Problem: road_to_nutella (2023, practice)

You and your friends have drawn a really big connected graph in sidewalk chalk with \(N\) nodes (numbered from \(1..N\)) and \(M\) edges. \(Q\) times, there will be a race from node \(a_i\) to node \(b_i\)​, with a chance to win a coveted hazelnut chocolate snack. By the unbreakable rules of hop-scotch, everyone must travel along a path from node \(a_i\) to node \(b_i\) using edges in the graph, alternating which foot touches the ground at each node, starting each race with their left foot on \(a_i\).

Your friends will make a mad dash for the chocolate along the **shortest path** from \(a_i\) to \(b_i\)​. You on the other hand are looking for a more interesting challenge, and are allowed to take *any* path, potentially including any nodes (even \(b_i\)) multiple times. You want to end at node \(b_i\)​, but with the following conditions:
 - You must finish on a different foot from everyone who took the shortest path.
- To make things interesting, you'd like to minimize the number of edges you travel through more than once.

{{PHOTO_ID:903178538089777|WIDTH:600}}

*An illustration of the first sample. Your friends take a shortest path (blue), and you can take the path in red. The path in red travels through \(1\) edge multiple times: the edge connecting nodes \(6\) and \(8\).*

For each query, is it possible to fulfill your two conditions? If so, add the minimum number of edges you have to travel through multiple times to your answer. If not, add \(-1\) to your answer.

# Constraints

\(1 \leq T  \leq 140\)
\(1 \leq N, M, Q \leq 3*10^5\)

The sum of \(N\), \(M\), and \(Q\) over all cases are each no more than \(3*10^6\).
There will be at most one edge connecting the same pair of nodes directly.
The graph is connected.
No edge will connect a node with itself.
For all queries, \(a_i \neq b_i\). That is, the start and end of each race will be on different nodes.

# Input Format

Input begins with an integer \(T\), the number of test cases. For each test case, there is first a line containing two space-separated integers, \(N\) and \(M\). \(M\) lines follow, each containing two integers describing the endpoints of an edge. Then, there is a line containing a single integer \(Q\). \(Q\) lines follow, the \(i\)th of which contains two space-separated integers \(a_i\) and \(b_i\).

# Output Format

For the \(i\)th test case, print "`Case #i:` " followed by the sum of answers to all queries in that case. The answer to a query is the minimum number of edges you'd need to travel through more than once to reach node \(b_i\) on a the other foot than your friends, or \(-1\) if it isn't possible to do so.

# Sample Explanation

The graph for the first case is shown above. The first query asks us to go from node \(7\) to node \(1\). The shortest paths (one shown in blue) will start on the left and end on the right foot, but we can end our our left by taking the red path. We'll cross the edge from \(6\) to \(8\) more than once, so the answer to this query is \(1\). The answers to the queries are \([1, 0, 2, 0, 2]\) respectively.

In the second case, the query answers are \([-1, -1]\) respectively.

In the third case, the query answers are \([0, 0]\) respectively.

In the fourth case, the query answers are \([-1, -1]\) respectively.

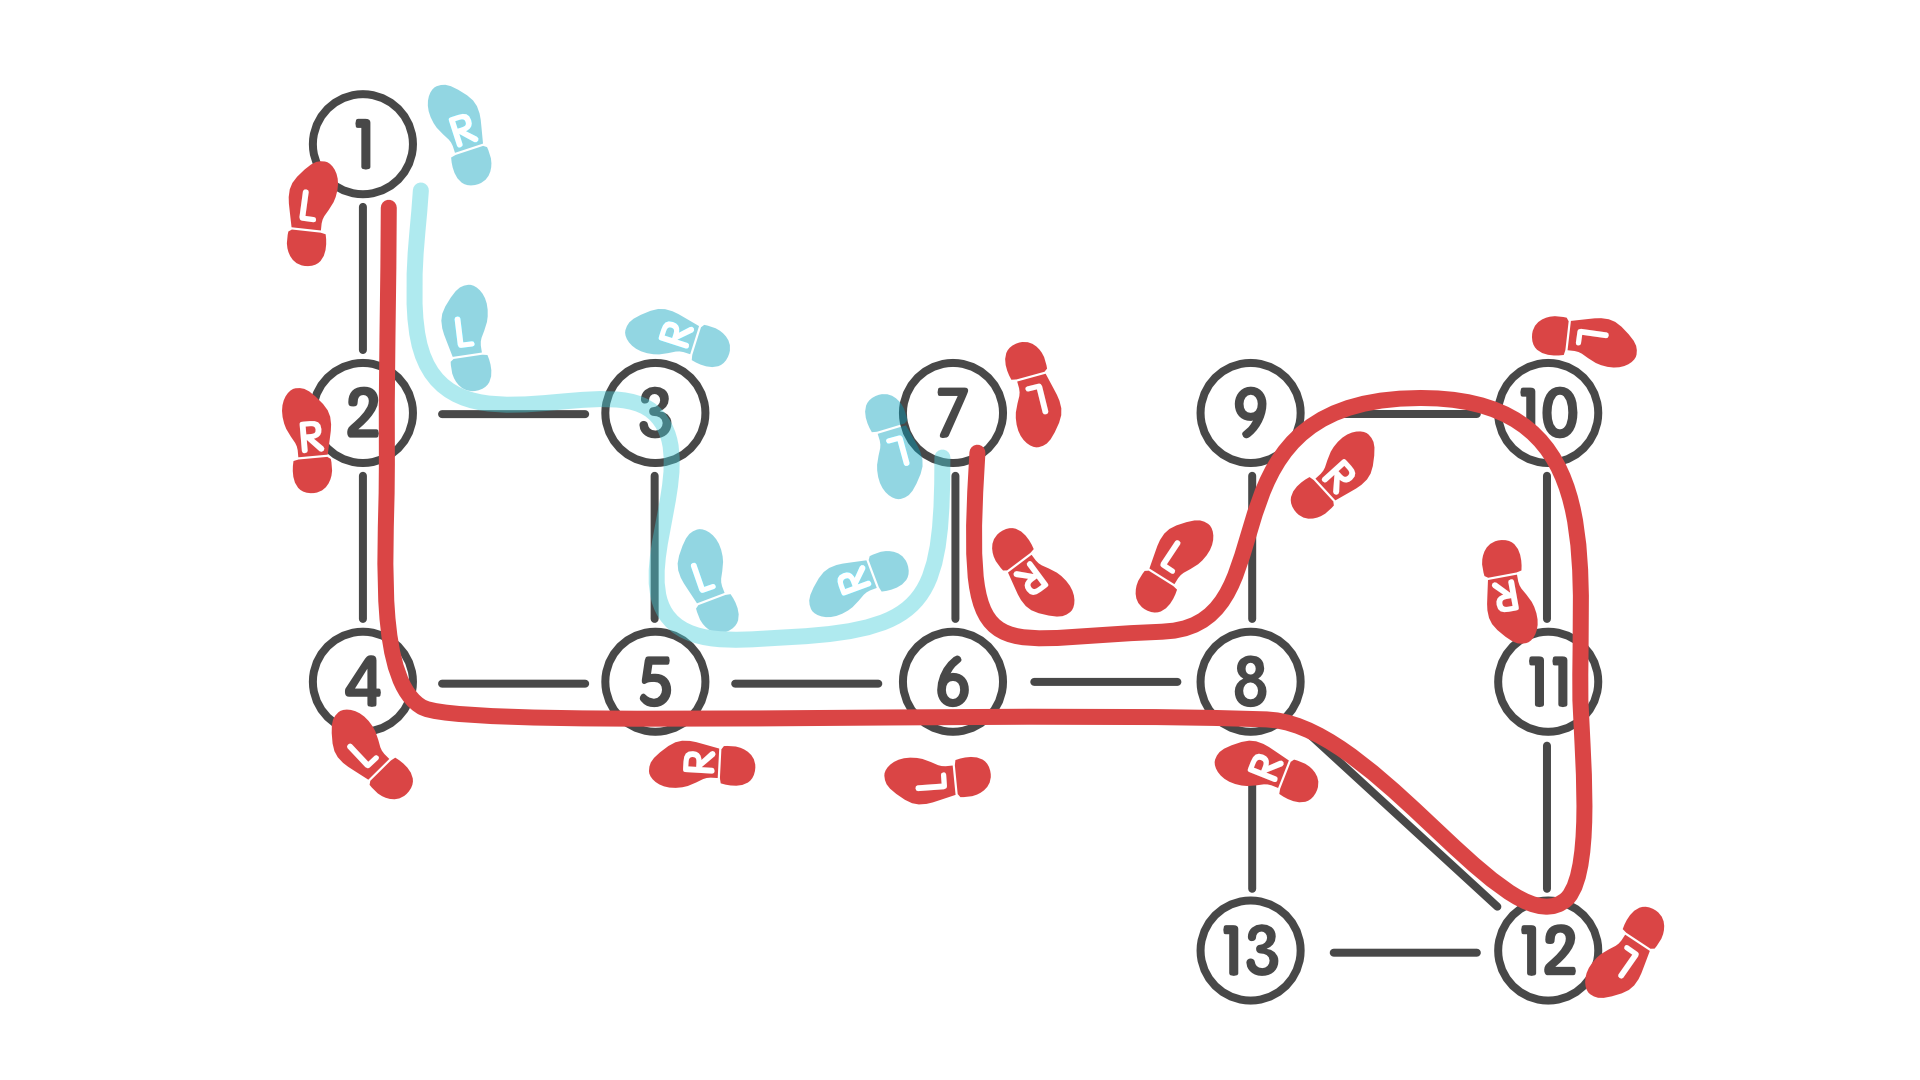

Sample input:
4
13 15
1 2
2 3
2 4
4 5
3 5
5 6
6 7
6 8
8 9
8 12
8 13
9 10
10 11
11 12
12 13
5
7 1
7 8
1 2
1 11
2 3
4 3
1 2
2 3
2 4
2
2 3
1 4
4 4
1 2
2 3
1 3
3 4
2
2 3
1 4
4 4
1 2
2 3
1 4
3 4
2
2 3
1 4

Sample output:
Case #1: 5
Case #2: -2
Case #3: 0
Case #4: -2

Solution:
It's easier to think about this problem if instead of thinking about which foot we're standing on, we consider the path length. You'll end on your left foot (the same one you started with) if the path contains an even number of edges, and on your right foot if it contains an odd number of edges. So really we care only about path lengths modulo \(2\).

If you're familiar with graph theory, you'll know it's difficult to efficiently answer shortest path queries between nodes in a general graph. This gives a hint that we probably can't and won't need to find our friends' path to solve this problem, reducing the space of possible approaches a fair bit.

Consider a tree. Notice that given two nodes, all possible paths (simple or non-simple) between them will have the same parity. Every edge will be traveled an odd number of times if it's on the simple path between those two nodes, or an even number of times if it's not on that simple path. So if the problem were given on a tree, then we'd have a solution: the answer is always impossible. In fact, it's even impossible on bipartite graphs, as if the graph is two-colorable, then each color represents the only foot that could ever touch that node.

When *is* it possible to get a path with different parity? Consider a graph consisting of only a cycle of odd length. Between any pair of nodes, there will have one even length path, and one odd length path. One will be shorter, the other will be longer. Furthermore, notice that the longer path will never repeat any edge, *meaning that here we know the answer is \(0\) even without knowing the distance between the nodes!*

In general, we'll want to consider the bridge-block tree (a.k.a. bridge-tree) of the given graph. That is, find all the [bridges](https://en.wikipedia.org/wiki/Bridge\_(graph_theory)), and condense each maximal component without bridges into a single node (the block, or \(2\)-edge-connected component). This can be done in \(\mathcal{O}(N+M)\) using Tarjan's bridge-finding algorithm. We'll be left with a tree where the only edges are bridges. These bridges are the only possible edges we might need to walk multiple times. (Why? By the definition of a bridge, everything else is part of a \(2\)-edge-connected component, meaning no matter where we want to go, there's one path there and a completely disjoint path back)

Our path from \(a_i\) to \(b_i\) therefore will always be: take some (possibly empty) part of the direct path from \(a_i\) to \(b_i\), then take some path to a block with an odd cycle, then take a path back to where you were, then finish the path from \(a_i\) to \(b_i\). Of all odd cycle blocks we could visit, we'll want to pick one which is the fewest bridges away from the direct path between \(a_i\) to \(b_i\). That number of bridges is what we'll add to our answer.

Famously, it can be shown that a graph is bipartite if and only if it contains no odd cycles. So, after finding each block, we'll first mark if it has an odd cycle by trying to \(2\)-color it using DFS. Then, we can find the distance from each block to the nearest odd cycle block using a single multi-source BFS (initializing the queue with all the odd cycle blocks and expanding outwards).

Finally, given two query nodes \(a_i\) and \(b_i\), we'll look up their blocks, then do a path-min query, getting the minimum "distance to odd cycle block" across every block on the direct path. Path-min queries on a tree can be handled in \(\mathcal{O}(\log N\)\) using binary-lifting, heavy-light decomposition, or a link-cut tree. The overall running time will be \(\mathcal{O}(N + M + Q \log N)\).

#include <algorithm>
#include <iostream>
#include <queue>
#include <set>
#include <vector>
using namespace std;

const int INF = (int)1e9, lgmax = 20;

int N, M, Q;
vector<vector<int>> adj, block_adj;

// Start of bridge-finding code.

int timer, nblocks;
vector<bool> visit;
vector<int> lowlink, tin, stack, block;
vector<vector<int>> blocks;
set<pair<int, int>> bridges;

void dfs(int u, int p) {
  visit[u] = true;
  lowlink[u] = tin[u] = timer++;
  stack.push_back(u);
  int children = 0;
  for (int v : adj[u]) {
    if (v == p) {
      continue;
    }
    if (visit[v]) {
      lowlink[u] = min(lowlink[u], tin[v]);
    } else {
      dfs(v, u);
      lowlink[u] = min(lowlink[u], lowlink[v]);
      if (lowlink[v] > tin[u]) {
        bridges.insert({u, v});
      }
      children++;
    }
  }
  if (lowlink[u] == tin[u]) {
    vector<int> tmp;
    int v;
    do {
      v = stack.back();
      stack.pop_back();
      tmp.push_back(v);
    } while (u != v);
    blocks.push_back(tmp);
  }
}

void tarjan(int nodes) {
  visit.assign(nodes, false);
  lowlink.assign(nodes, 0);
  tin.assign(nodes, 0);
  bridges.clear();
  stack.clear();
  blocks.clear();
  timer = 0;
  for (int i = 0; i < nodes; i++) {
    if (!visit[i]) {
      dfs(i, -1);
    }
  }
  // Get node to block mapping.
  block.assign(nodes, 0);
  nblocks = blocks.size();
  for (int i = 0; i < nblocks; i++) {
    for (int j : blocks[i]) {
      block[j] = i;
    }
  }
  // Get bridge-block forest adjacencies.
  block_adj.assign(nblocks, {});
  for (int i = 0; i < nodes; i++) {
    for (int j : adj[i]) {
      if (block[i] != block[j]) {
        block_adj[block[i]].push_back(block[j]);
      }
    }
  }
}

// Start of code to find odd cycles/distances to odd cycle blocks.

bool no_odd_cycles;
vector<int> color;
vector<bool> has_odd_cycle;
vector<int> dist_to_odd;

bool dfs_color(int u, int c = 1) {
  // Color edges in search of an odd cycle.
  color[u] = c;
  int nextc = 3 - c;
  for (int v : adj[u]) {
    if (bridges.count({u, v}) || bridges.count({v, u})) {
      continue;
    }
    if (color[v]) {
      if (color[v] != nextc) {
        return true;
      }
    } else if (dfs_color(v, nextc)) {
      return true;
    }
  }
  return false;
}

void find_odd_cycles_and_distances() {
  color.assign(N, 0);
  has_odd_cycle.assign(nblocks, false);
  dist_to_odd.assign(nblocks, INF);
  queue<int> q;
  for (int i = 0; i < nblocks; i++) {
    has_odd_cycle[i] = dfs_color(blocks[i].front());
    if (has_odd_cycle[i]) {
      dist_to_odd[i] = 0;
      q.push(i);
    }
  }
  no_odd_cycles = q.empty();
  while (!q.empty()) {
    int v = q.front();
    q.pop();
    for (int u : block_adj[v]) {
      if (dist_to_odd[u] == INF) {
        dist_to_odd[u] = dist_to_odd[v] + 1;
        q.push(u);
      }
    }
  }
}

// Start of binary lifting code for path-min queries.

vector<int> depth;
vector<vector<int>> lift, liftval;

void dfs_lift(int u, int p, int d) {
  depth[u] = d;
  lift[u][0] = p;
  liftval[u][0] = dist_to_odd[u];
  for (int v : block_adj[u]) {
    if (v != p) {
      dfs_lift(v, u, d + 1);
    }
  }
}

void init_binary_lifting() {
  depth.assign(nblocks, -1);
  lift.assign(nblocks, vector<int>(lgmax, -1));
  liftval.assign(nblocks, vector<int>(lgmax));
  dfs_lift(0, -1, 0);
  for (int e = 1; e < lgmax; e++) {
    for (int u = 0; u < nblocks; u++) {
      if (lift[u][e - 1] != -1) {
        lift[u][e] = lift[lift[u][e - 1]][e - 1];
        liftval[u][e] = min(liftval[u][e - 1], liftval[lift[u][e - 1]][e - 1]);
      }
    }
  }
}

int go_up(int u, int to_depth) {
  if (depth[u] == to_depth) {
    return u;
  }
  return go_up(lift[u][__builtin_ctz(depth[u] - to_depth)], to_depth);
}

int get_lca(int u, int v, int maxlift) {
  if (depth[u] != depth[v]) {
    if (depth[u] > depth[v]) {
      return get_lca(go_up(u, depth[v]), v, lgmax - 1);
    }
    return get_lca(u, go_up(v, depth[u]), lgmax - 1);
  }
  if (u == v) {
    return u;
  }
  if (lift[u][0] == lift[v][0]) {
    return lift[u][0];
  }
  while (lift[u][maxlift] == lift[v][maxlift]) {
    --maxlift;
  }
  return get_lca(lift[u][maxlift], lift[v][maxlift], maxlift);
}

int path_min_go_up(int u, int to_depth) {
  if (depth[u] == to_depth) {
    return dist_to_odd[u];
  }
  int e = __builtin_ctz(depth[u] - to_depth);
  return min(path_min_go_up(lift[u][e], to_depth), liftval[u][e]);
}

int path_min(int u, int v) {
  int lca = get_lca(u, v, lgmax - 1);
  return min(path_min_go_up(u, depth[lca]), path_min_go_up(v, depth[lca]));
}

// Main Solution.

long long solve() {
  cin >> N >> M;
  adj.assign(N, {});
  for (int i = 0, u, v; i < M; i++) {
    cin >> u >> v;
    --u, --v;
    adj[u].push_back(v);
    adj[v].push_back(u);
  }
  // Find bridges and bridge block tree.
  tarjan(N);
  // Find odd cycle blocks, and min-distance to odd cycles from each block.
  find_odd_cycles_and_distances();
  // Initialize binary lifting for path mins.
  init_binary_lifting();
  // Process queries.
  long long ans = 0;
  cin >> Q;
  for (int i = 0, a, b; i < Q; i++) {
    cin >> a >> b;
    --a, --b;
    ans += no_odd_cycles ? -1 : path_min(block[a], block[b]);
  }
  return ans;
}

int main() {
  int T;
  cin >> T;
  for (int t = 1; t <= T; t++) {
    cout << "Case #" << t << ": " << solve() << endl;
  }
  return 0;
}